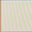
Piece: xx